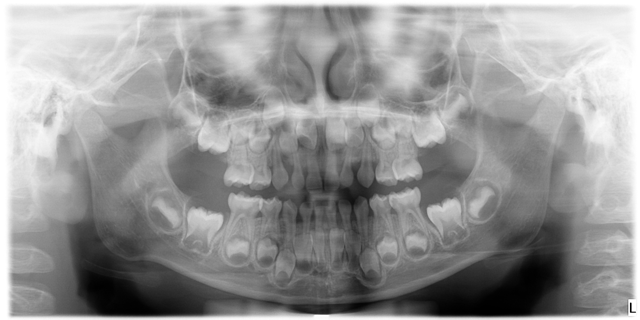
child